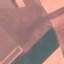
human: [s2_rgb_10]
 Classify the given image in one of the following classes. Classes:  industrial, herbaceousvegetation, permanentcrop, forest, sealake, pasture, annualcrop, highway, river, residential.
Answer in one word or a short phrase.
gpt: AnnualCrop